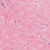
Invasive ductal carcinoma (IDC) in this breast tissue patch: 0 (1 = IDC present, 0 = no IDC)